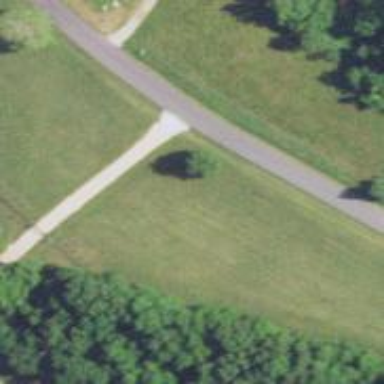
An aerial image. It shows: Driveway.